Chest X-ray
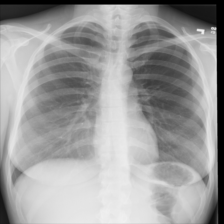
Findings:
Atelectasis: negative
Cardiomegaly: negative
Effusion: negative
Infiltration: negative
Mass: negative
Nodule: negative
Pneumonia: negative
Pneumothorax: negative
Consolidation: negative
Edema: negative
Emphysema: negative
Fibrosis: negative
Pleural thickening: negative
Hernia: negative